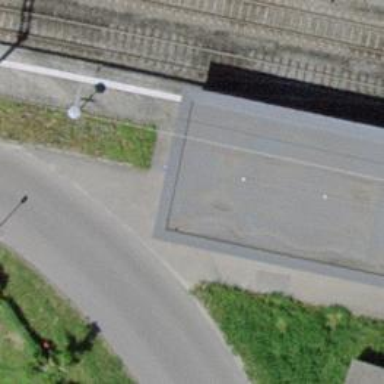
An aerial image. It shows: Footway tunnel.